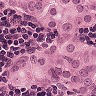
Metastatic tissue present: yes